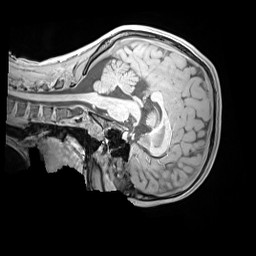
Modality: MP2RAGE
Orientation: sagittal
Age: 11
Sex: male
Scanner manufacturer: siemens
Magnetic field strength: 3 T
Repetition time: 4 s
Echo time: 0.00303 s